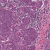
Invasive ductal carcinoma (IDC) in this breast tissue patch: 0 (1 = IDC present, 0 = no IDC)